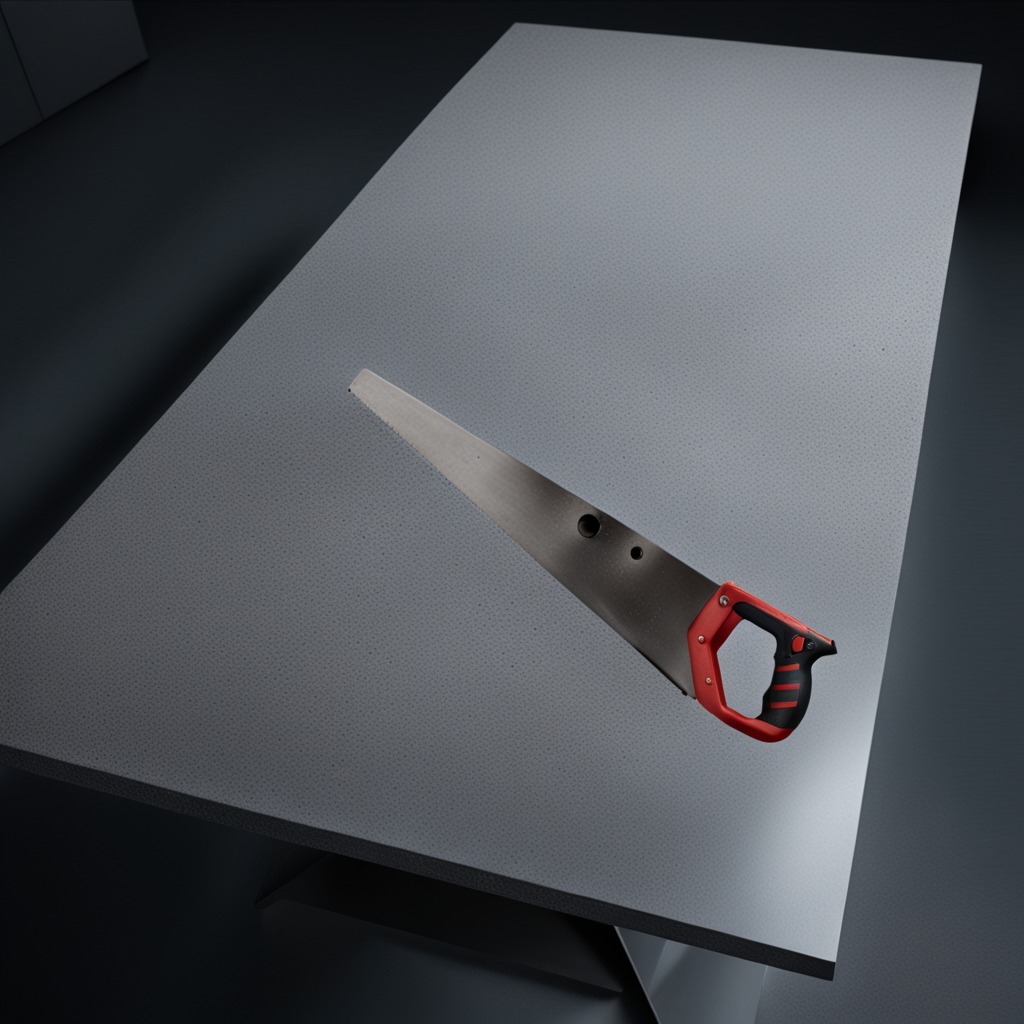
A metal saw is lying on a clean granite table inside a workshop at night dim ambient light soft shadows worn but